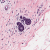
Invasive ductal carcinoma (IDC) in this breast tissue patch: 0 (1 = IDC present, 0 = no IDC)